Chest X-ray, PA view. Patient: 68 years old, sex M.
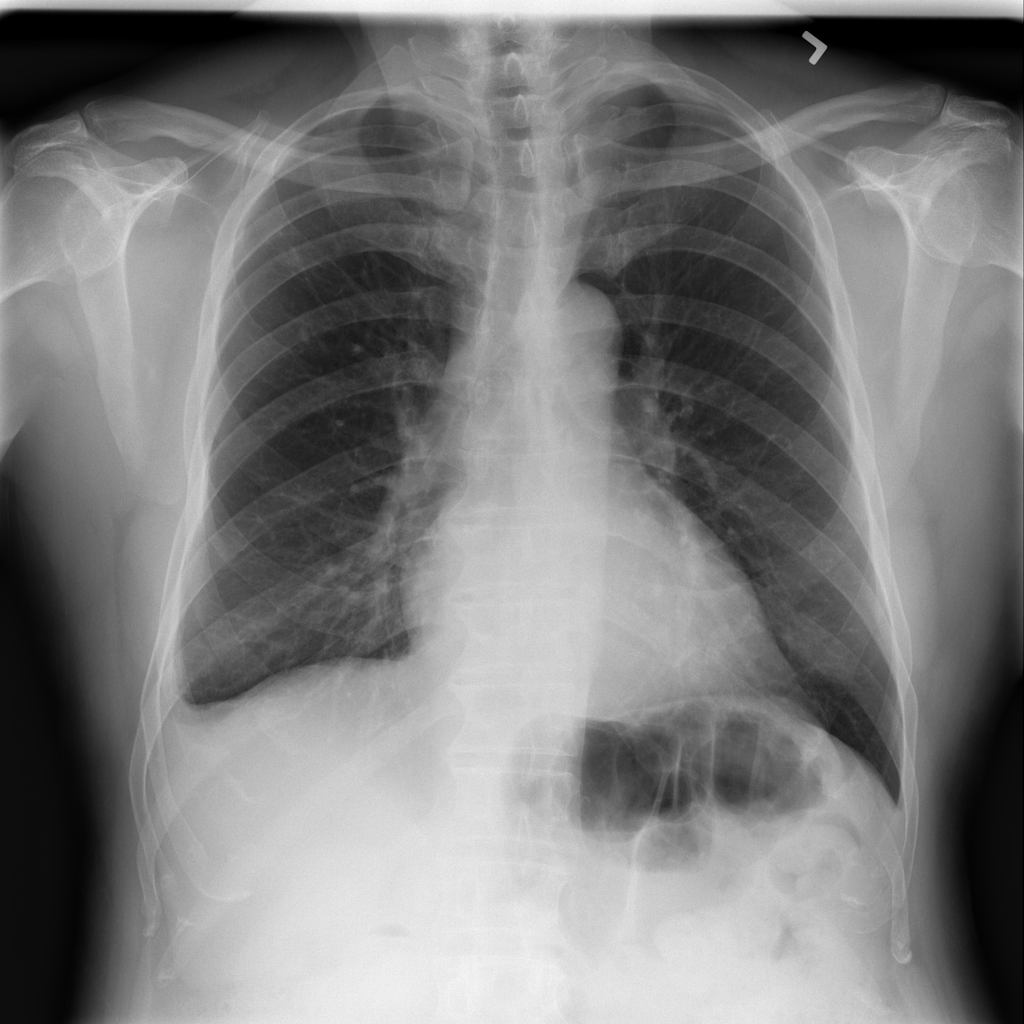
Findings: Pleural_Thickening